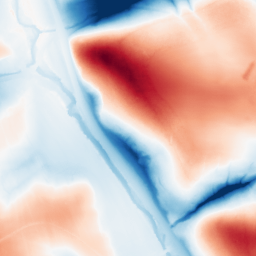
Category: classical
Decomposition family: gaussian_anisotropic
Decomposition parameters: sigma_x: 10
sigma_y: 50
Upsampling method: sinc_hamming
Upsampling parameters: scale: 4
kernel_size: 16
Upsampling scale: 4